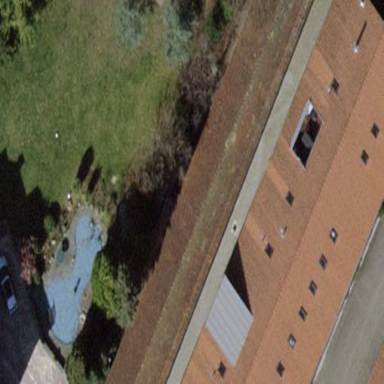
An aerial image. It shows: Gabled building.